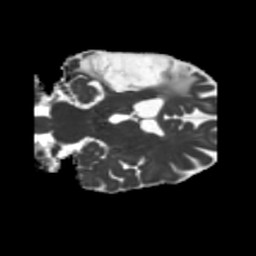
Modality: MD
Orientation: coronal
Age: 56
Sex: male
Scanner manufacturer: siemens
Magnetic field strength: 3 T
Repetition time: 5.25 s
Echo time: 0.08 s